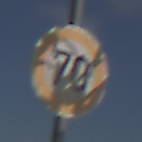
Verkehrszeichen: Geschwindigkeit70
Umgebung: Outdoor, Nature
Tageszeit: SunriseSunset
Wetter: PartlyCloudy
Licht: Natural
Jahreszeit: NotSpecified
Kontrast: HighContrast